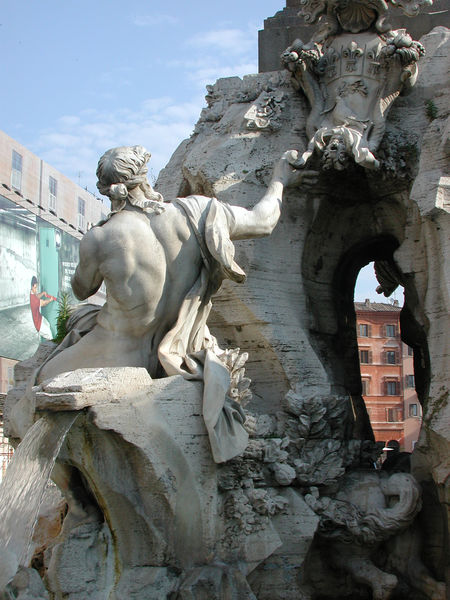
Titel: Vierströmebrunnen
Künstler: Giovanni Lorenzo Bernini
Standort: Rom, Piazza Navona (EU - I - Latium)
Schlagwörter: felsen, mann, wasser, marmor, rücken, gewand, renaissance, brunnen, skulptur, statue, italien, farbe, muskeln, foto, rom, wappen, rückansicht, grotte, wassser, spalt, bernini, poseidon, grafitti, felsspalt, renaussance